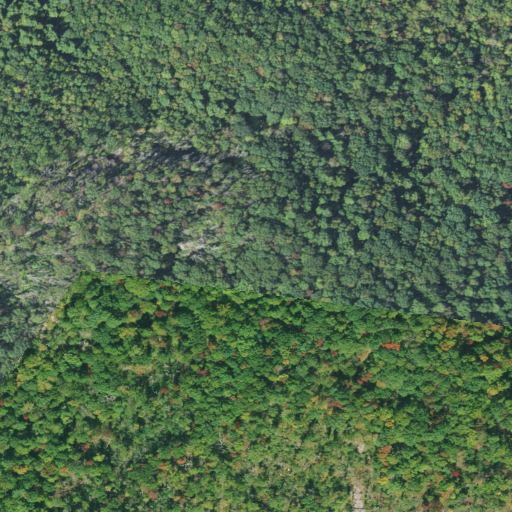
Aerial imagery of mountain in North Carolina named Dolves Mountain containing deciduous forest and mixed forest